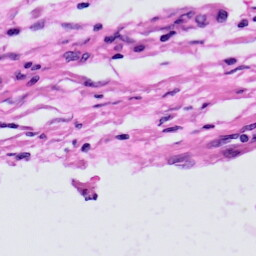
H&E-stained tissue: Skin